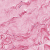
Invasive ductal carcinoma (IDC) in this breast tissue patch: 0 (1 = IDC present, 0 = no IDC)